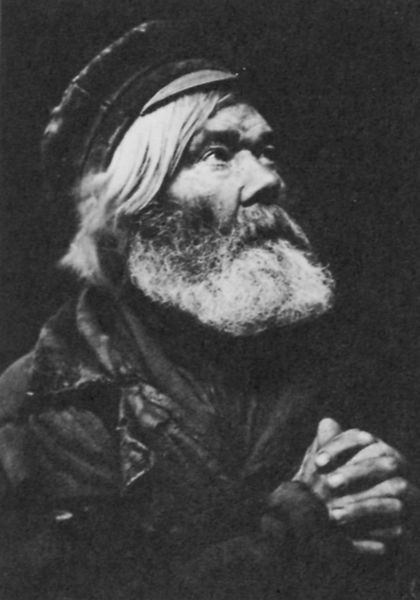
Titel: Porträt
Künstler: Russischer Photograph
Schlagwörter: dunkel, gott, hand, himmel, kopf, mann, weiß, finger, grau, haar, hintergrund, hut, licht, mund, nase, profil, schwarz, stirn, blick, schal, alt, anzug, bart, jacke, kappe, mütze, arm, arme, augen, falten, gesicht, kragen, vollbart, ärmel, bildnis, hände, portrait, porträt, kalt, kirche, haare, lange haare, mantel, kinn, scheitel, wangen, alter mann, schiffer, backen, russland, weis, arbeiter, seemann, gefaltet, seitenscheitel, brauen, halstuch, glänzend, dreiviertelprofil, bauer, foto, fotografie, oben, photographie, schild, alter, greis, glaube, religion, schwarz-weiss, scharz, beten, gebet, photo, andächtig, gefaltete hände, fingernägel, jesus, flehen, andacht, russe, käppi, schirmmütze, betend, bitte, pullover, gekreuzt, bitten, demut, sujet, fromm, photografie, innigkeit, christ, weisse haare, weißes haar, rauschebart, base, schmutzig, bittend, flehend, russischer, gläubiger, geschunden, orthodoxer, russischer mann, schlägermütze, forographie, 19. jahrhundert, 1900, findernägel, mann beten, älterer man, öljacke, fotograpjie